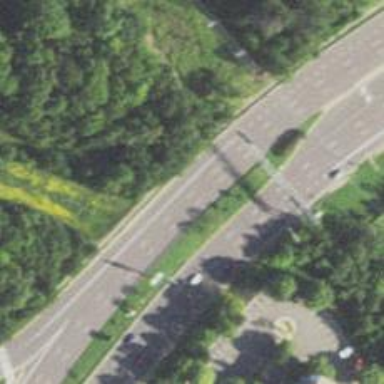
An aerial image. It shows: Motorway junction.